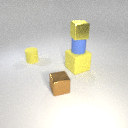
small yellow metal cube above small blue rubber cylinder